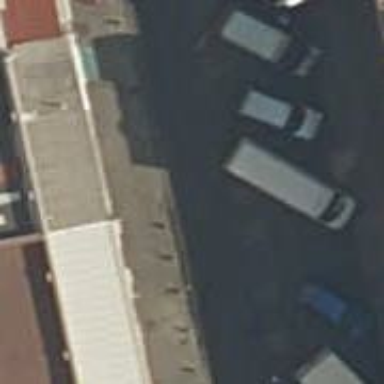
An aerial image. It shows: Street side parking area.